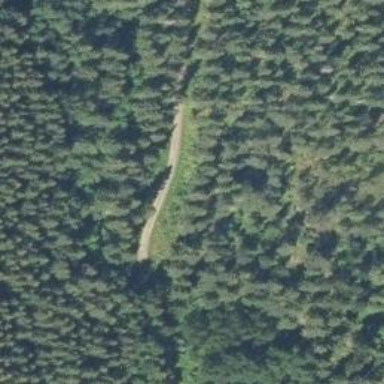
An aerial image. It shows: Unclassified road.